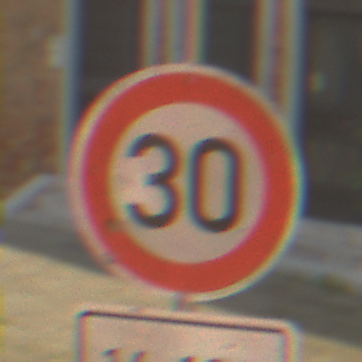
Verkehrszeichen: Geschwindigkeit30
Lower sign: ZeitangabenOhneBeschraenkungAufWochentage1
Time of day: MorningAfternoon
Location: Outdoor (Urban)
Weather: Clear
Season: NotSpecified
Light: Natural